Interaction volume radius: 10 \u00c5
Interaction volume height: 15 \u00c5
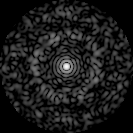
Disorder parameter: 0.8234